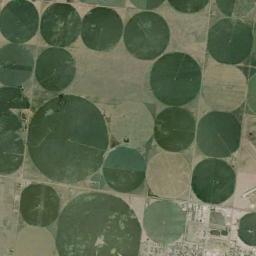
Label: circular_farmland